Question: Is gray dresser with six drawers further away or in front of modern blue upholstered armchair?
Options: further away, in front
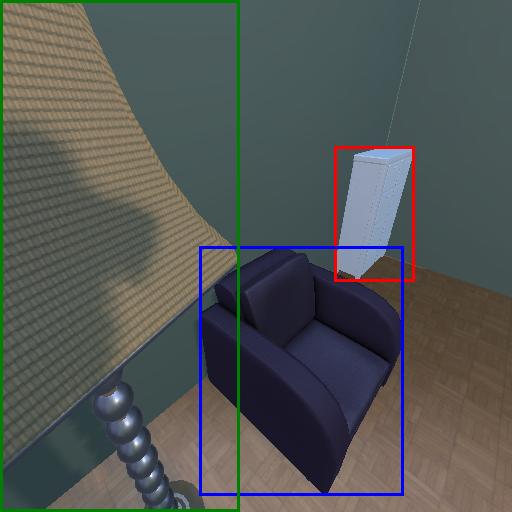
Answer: further away